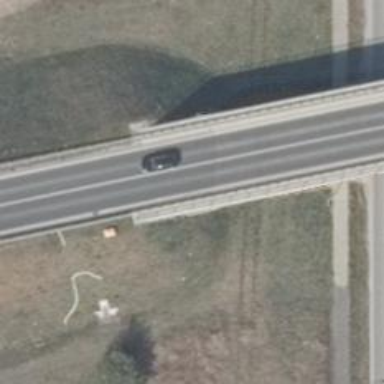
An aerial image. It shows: Asphalt road bridge for motor vehicles at the primary highway level.